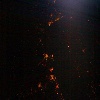
Label: space